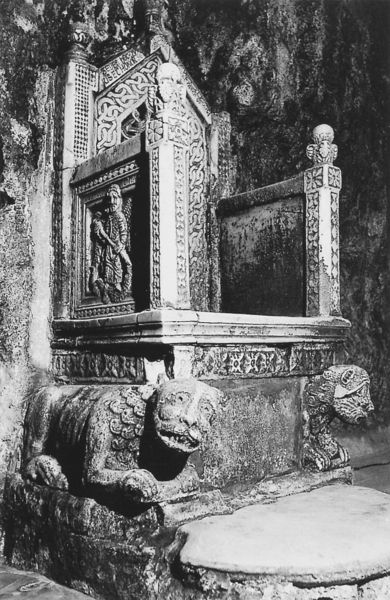
Titel: Bischofsthron
Standort: Monte Sant’ Angelo, S. Michele (EU - I - Apulien)
Schlagwörter: mann, weiß, sitzen, holz, schwarz, stuhl, stützen, tier, tiere, muster, ornament, wand, sockel, stein, tragen, sessel, lächeln, relief, wangen, armlehne, lehne, sitz, mauer, lehnen, könig, thron, dekoration, ornamente, stufe, podest, foto, lachen, kugeln, herrscher, trohn, tron, schnitzerei, verziert, fries, zähne, löwen, löwe, fratze, flechtwerk, masken, keltisch, releif, irland